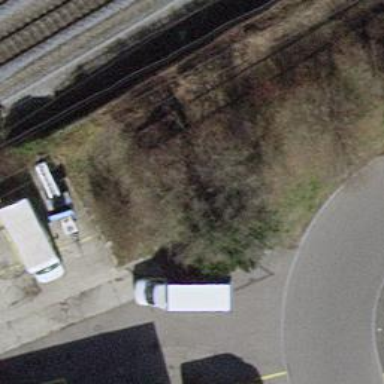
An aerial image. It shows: Railway buffer stop.